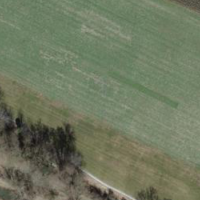
EUNIS habitat code: 52
Species observed at this site:
Prunus spinosa
Geum rivale